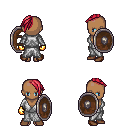
a pixel art fantasy rpg character, female body template, human, dark skin, white robe, gold greaves, ruby red long mohawk hairstyle, gold gloves, brown shoes, shield, four views (front, back, left, right), 2x2 character sprite sheet, small pixel art, hard edges, no anti-aliasing